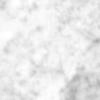
Label: no_change